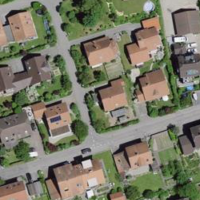
EUNIS habitat code: 54
Species observed at this site:
Silene dioica
Lamium maculatum